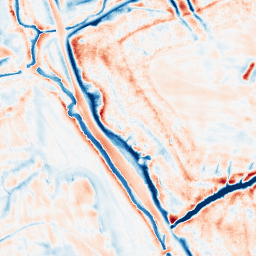
Category: edge_preserving
Decomposition family: bilateral
Decomposition parameters: d: 21
sigma_color: 50
sigma_space: 25
Upsampling method: lanczos
Upsampling parameters: scale: 8
Upsampling scale: 8